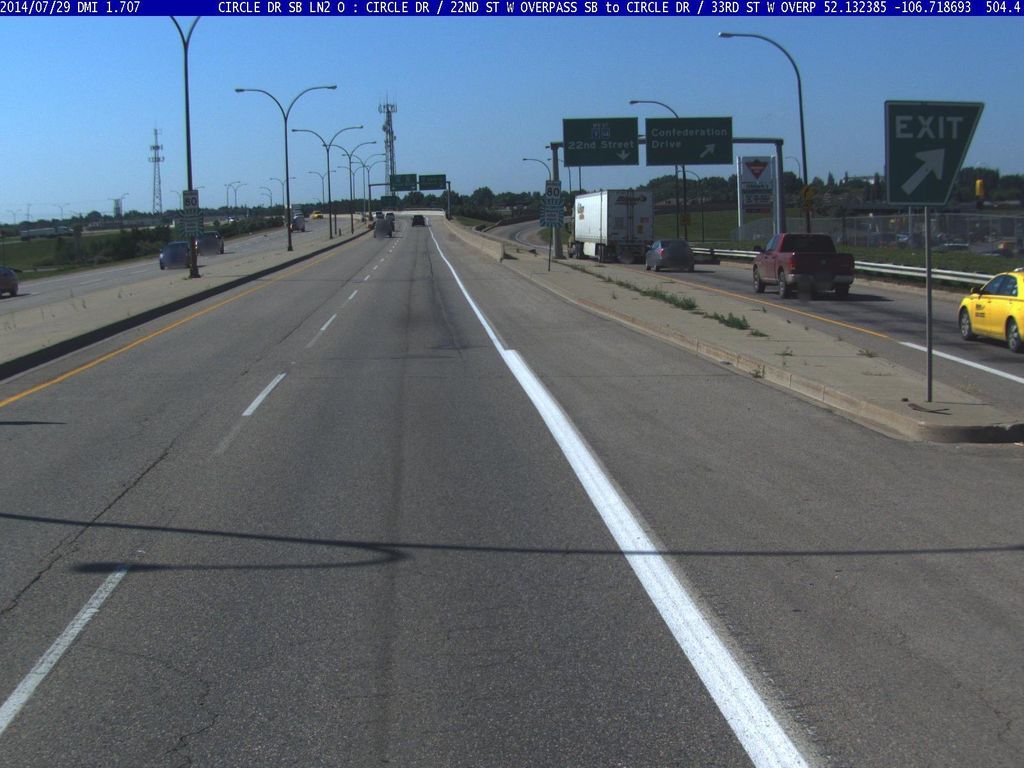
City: saskatoon